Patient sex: M
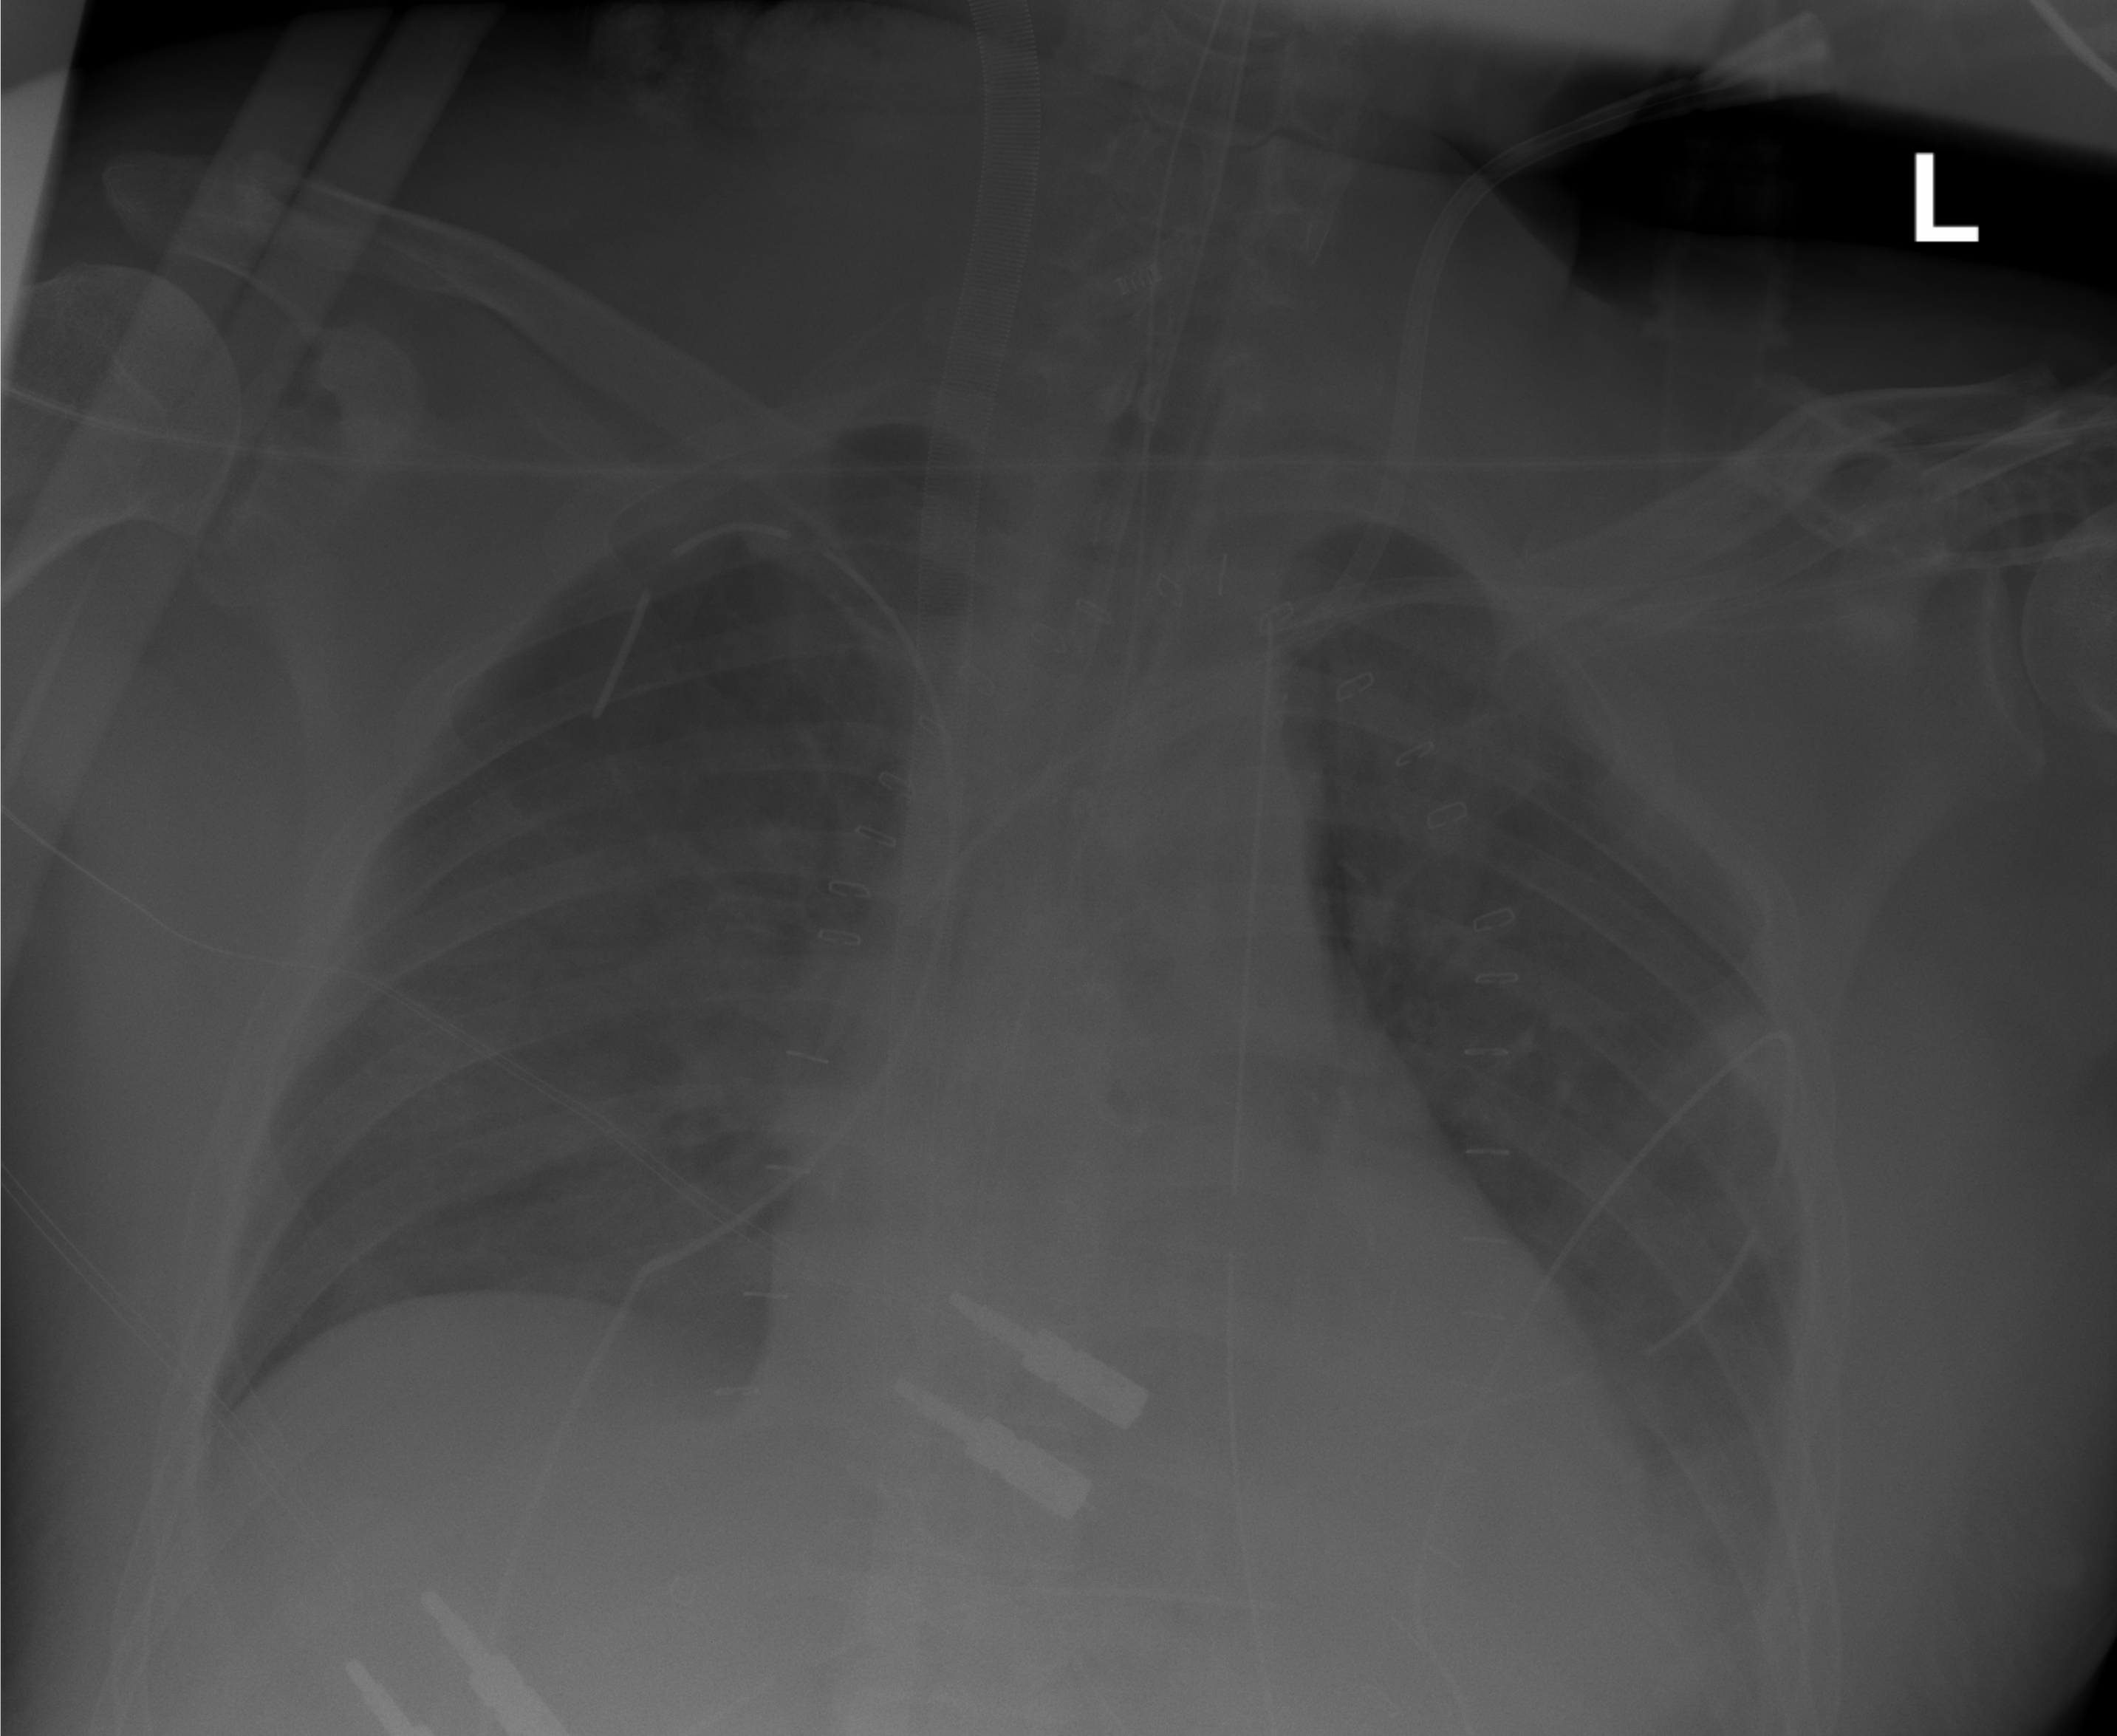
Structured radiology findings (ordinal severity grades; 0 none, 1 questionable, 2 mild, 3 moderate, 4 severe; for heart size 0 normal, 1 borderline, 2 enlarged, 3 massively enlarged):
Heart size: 2
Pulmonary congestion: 2
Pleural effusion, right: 2
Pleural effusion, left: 2
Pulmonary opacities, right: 3
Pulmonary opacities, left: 3
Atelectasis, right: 2
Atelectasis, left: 2